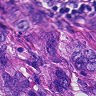
Metastatic tissue present: yes